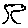
Label: tree